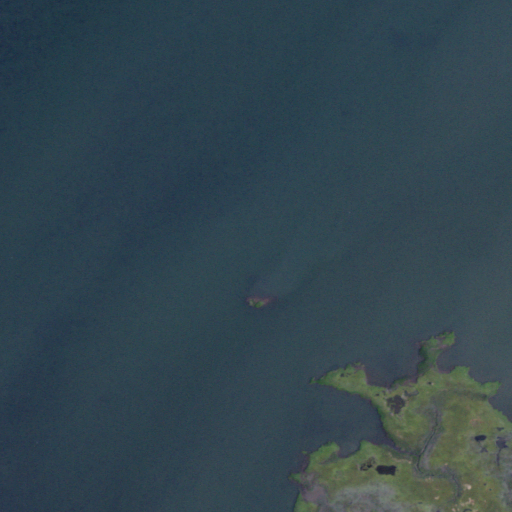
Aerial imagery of island in New Jersey named Coover Island containing open water and herbaceous wetlands